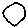
Label: circle